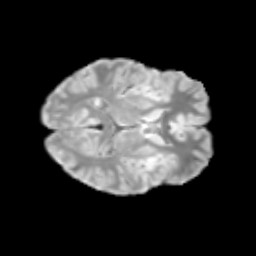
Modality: T2w
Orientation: axial
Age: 13
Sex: male
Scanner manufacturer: siemens
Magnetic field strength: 3 T
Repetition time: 3.8 s
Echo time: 0.07 s